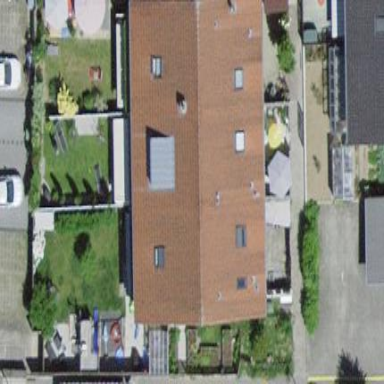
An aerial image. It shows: Terrace-style building with gabled roof.